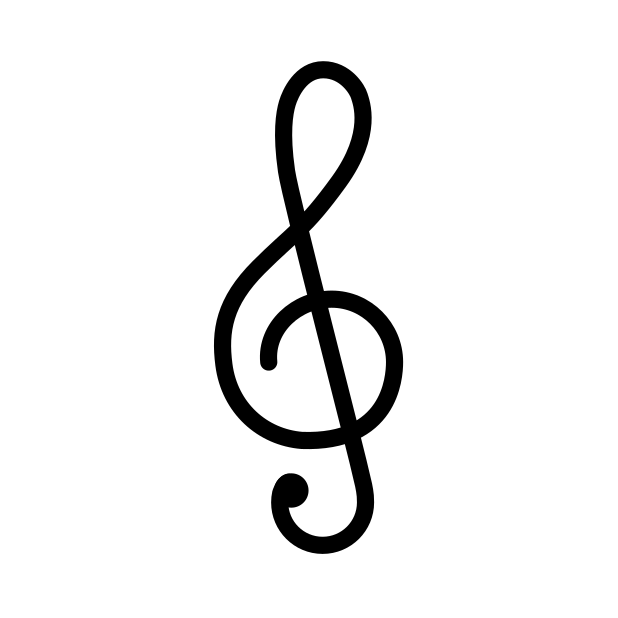
musical score